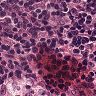
Metastatic tissue present: no